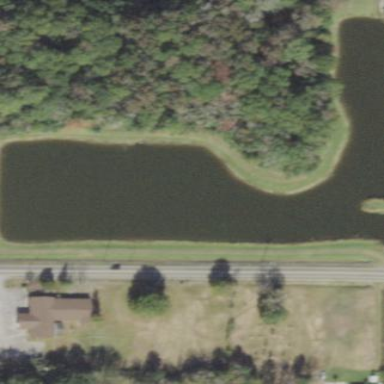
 creating natural and serene environment."